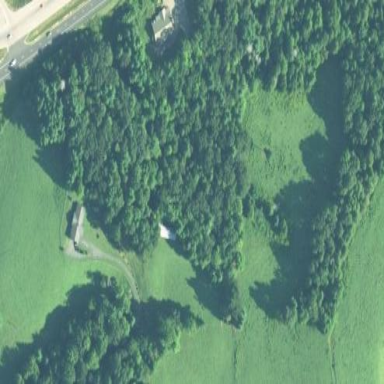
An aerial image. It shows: Mixed woodland with semi-evergreen trees.